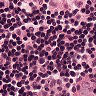
Metastatic tissue present: no